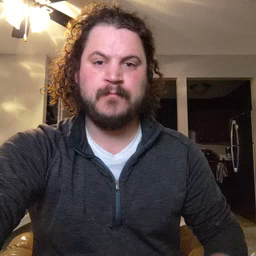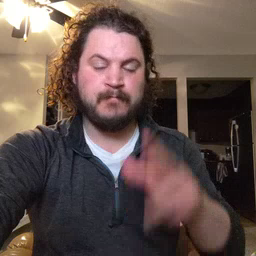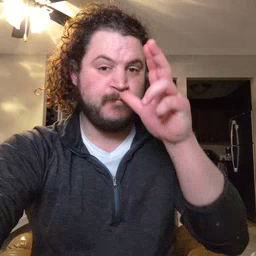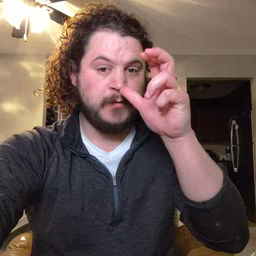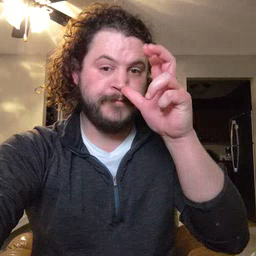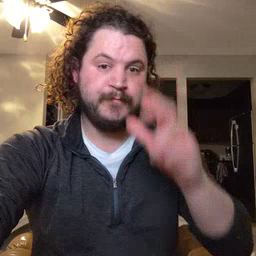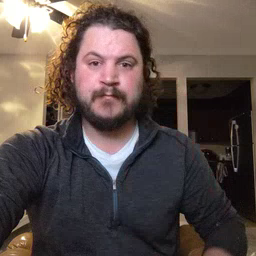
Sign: bug